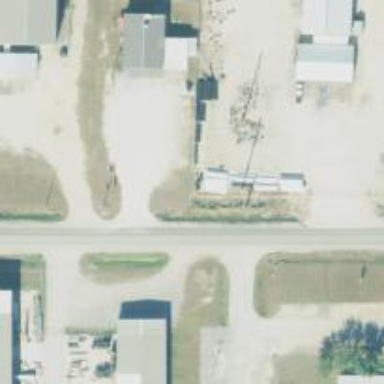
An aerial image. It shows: Power pole.